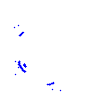
Particle: pion